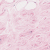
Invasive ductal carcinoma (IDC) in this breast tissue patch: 0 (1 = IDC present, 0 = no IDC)